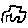
Label: car